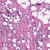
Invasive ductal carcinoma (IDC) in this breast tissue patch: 0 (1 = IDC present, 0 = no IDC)